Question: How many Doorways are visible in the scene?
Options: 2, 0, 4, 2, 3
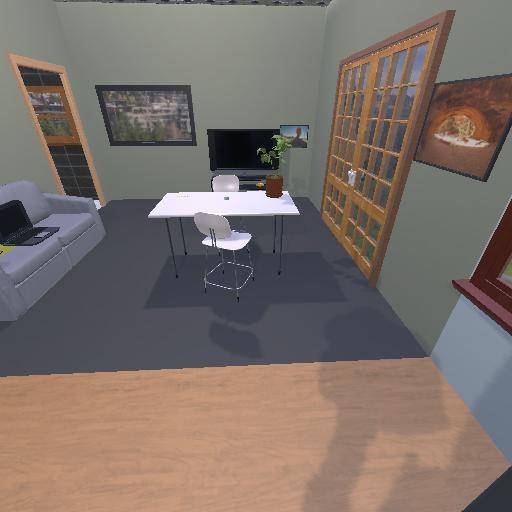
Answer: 2